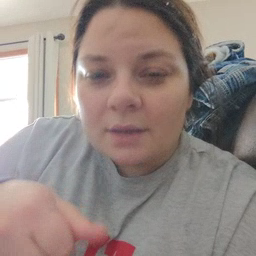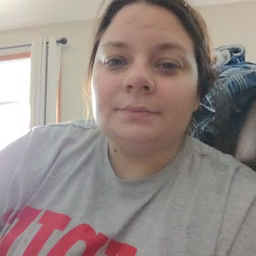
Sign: hide